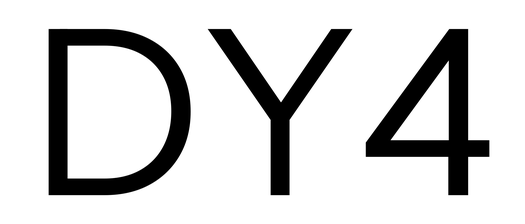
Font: InstrumentSans_Regular